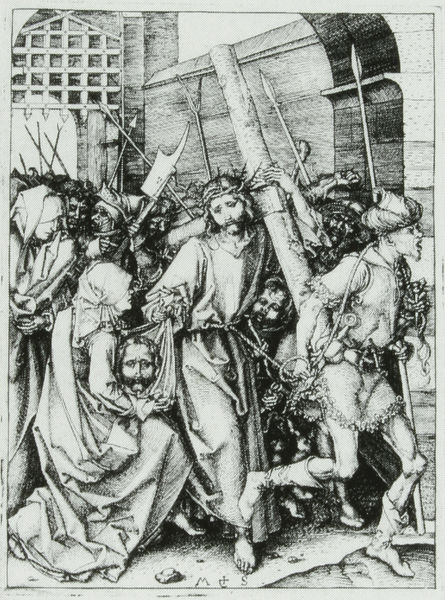
Titel: Kreuztragung
Künstler: Martin Schongauer
Standort: viele Standorte
Institution: Seriendruck
Schlagwörter: kopf, schatten, weiß, frauen, menschen, fenster, frau, grau, holz, licht, schwarz, szene, zeichnung, gürtel, tuch, weg, menge, bart, architektur, architekturrahmen, bibel, falten, gesicht, haupt, kleidung, rahmen, steine, tragen, bildnis, porträt, signatur, gitter, boden, gewand, haare, schnur, strick, gewänder, krone, bein, füße, bogen, zug, mauer, grafik, graphik, lanze, soldaten, kopftuch, balken, abbild, tor, barfuss, eng, gang, fuss, kreuz, seil, druck, druckgrafik, monogramm, schraffur, radierung, stich, gefangen, schwert, waffen, ketten, knien, soldat, waffe, rom, gesims, gefängnis, christus, jesus, kreuzigung, leichentuch, leiden, schmerz, knieend, kniend, dornen, kopftücher, hellebarde, lanzen, heilige, speer, speere, dürer, jünger, maria, kupferstich, magdalena, maria magdalena, veronika, legionär, turban, graus, abdruck, dornenkrone, station, stick, hochhaus, martin, martyrium, stricke, spiess, fallgitter, passion, gefesselt, judas, golgatha, schweisstuch, vera icon, christie, veronica, klage, kreuzweg, pöbel, kreuztragung, passion christi, leidensweg, schergen, schongauer, streitaxt, helebarde, verlies, dornkrone, tuch der veronica, via dolorosa, passionsweg, scharz-weiß, kreuzstation, ms, falltor, matrer